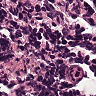
Metastatic tissue present: no